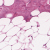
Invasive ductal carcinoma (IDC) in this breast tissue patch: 0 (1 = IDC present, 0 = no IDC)